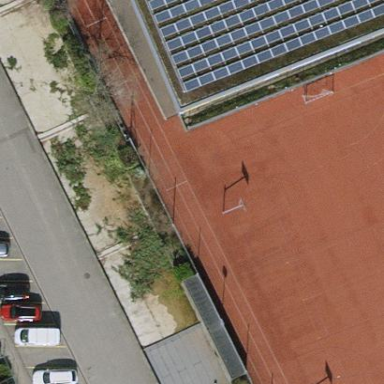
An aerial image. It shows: Athletics pitch with clay surface for leisure activities.